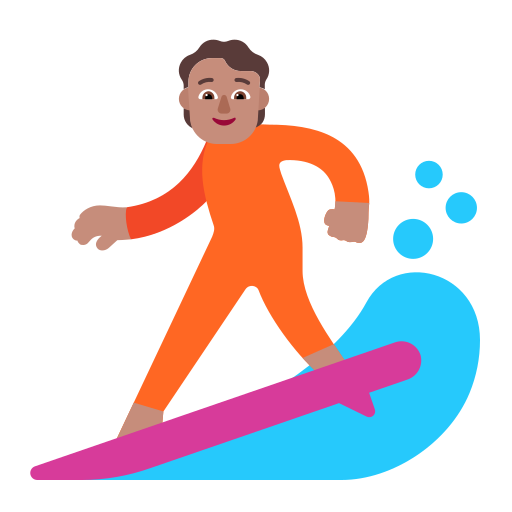
person surfing flat